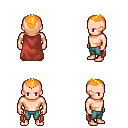
a pixel art fantasy rpg character, male body template, human, light skin, maroon cape, teal pants, light blonde short mohawk hairstyle, four views (front, back, left, right), 2x2 character sprite sheet, small pixel art, hard edges, no anti-aliasing